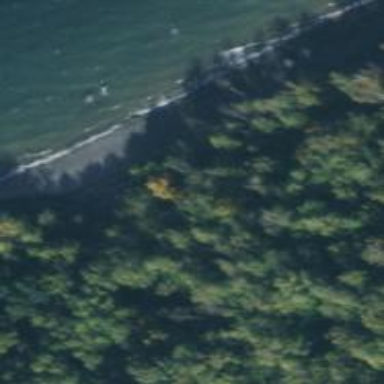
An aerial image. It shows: Beautiful beach with natural surroundings.